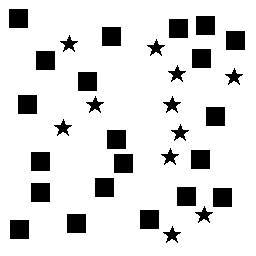
Squares: 21
Triangles: 0
Stars: 11
Total shapes: 32